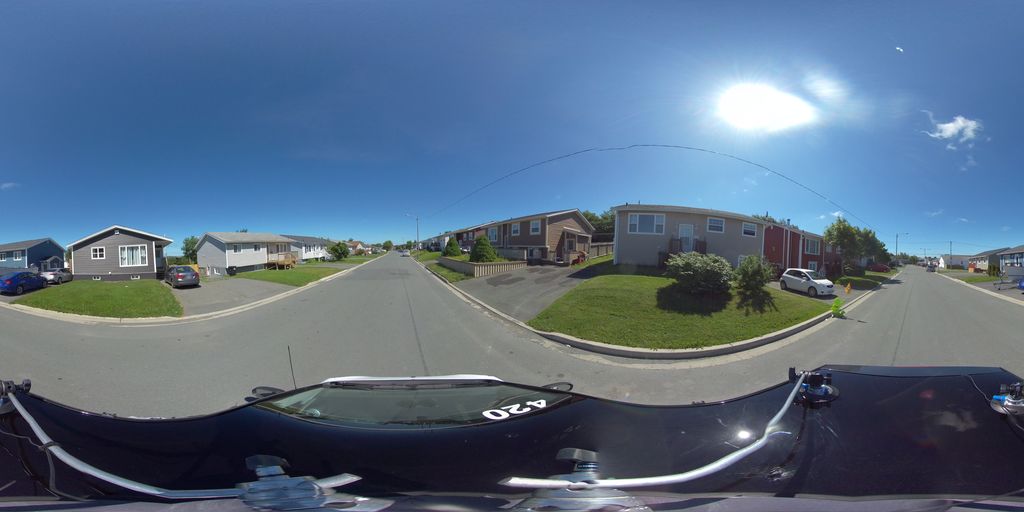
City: st_johns